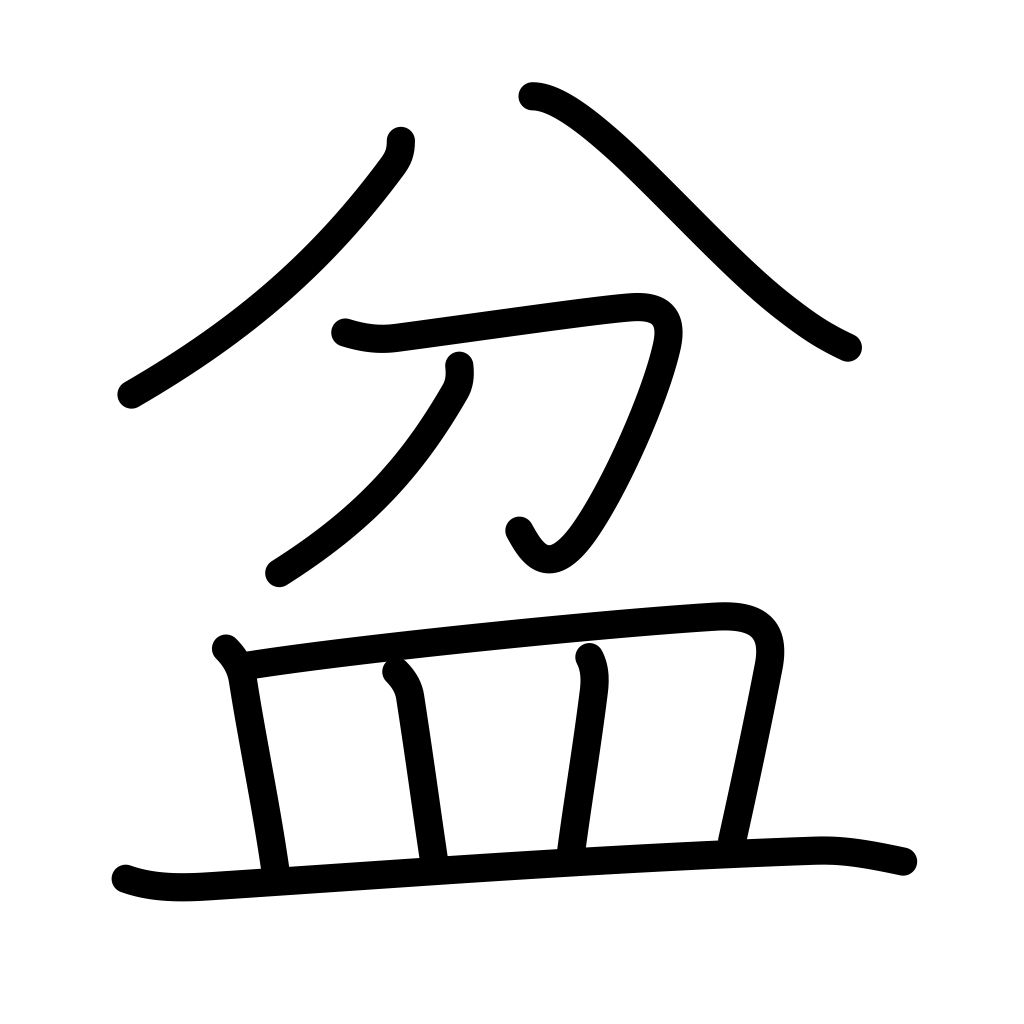
Meaning: basin, lantern festival, tray